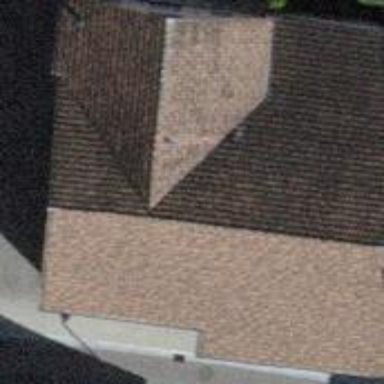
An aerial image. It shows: Building with tile roof.